Question: I am trying to create a pie chart with a number of facets, each with its own labels for percentages. It seems to work for certain datasets, while not for others. Below is a fully reproducible example of a dataset where the are appropriate one facet ('cyl: 4'), but not for others ('cyl: 6' and 'cyl: 8'). For example, if you look at 'cyl: 6', slice with 57% has been labeled with the label for 43% and vice versa.
Anybody knows what's the origin of this behavior and how can I get rid of it?
'''
library(dplyr)
library(datasets)
library(ggplot2)
data(mtcars)
# creating a dataframe
df <- dplyr::group_by(mtcars, .dots = c('cyl', 'am')) %>%
dplyr::summarize(counts = n()) %>%
dplyr::mutate(perc = (counts / sum(counts)) * 100) %>%
dplyr::arrange(desc(perc))
# preparing the plot
ggplot2::ggplot(df, aes('', counts)) +
geom_col(
position = 'fill',
color = 'black',
width = 1,
aes(fill = factor(am))
) +
facet_wrap(~cyl, labeller = "label_both") +
geom_label(
aes(label = paste0(round(perc), "%"), group = factor(am)),
position = position_fill(vjust = 0.5),
color = 'black',
size = 5,
show.legend = FALSE
) +
coord_polar(theta = "y")
'''

Created on 2018-02-03 by the <URL>.
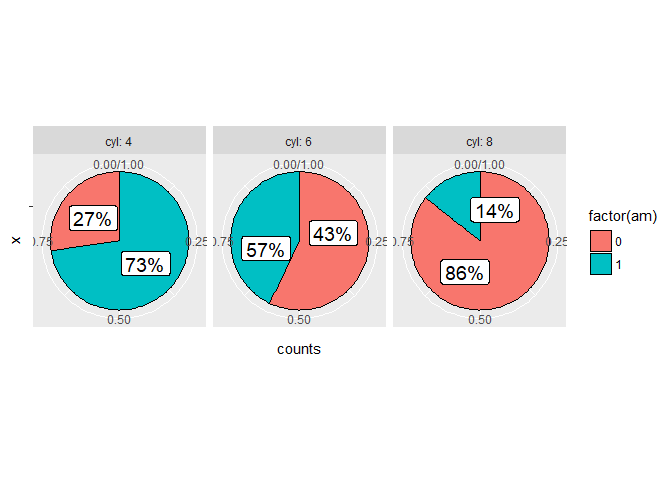
Answer: '''
library(dplyr)
library(datasets)
library(ggplot2)
data(mtcars)
# creating a dataframe
df <- dplyr::group_by(mtcars, .dots = c('cyl', 'am')) %>%
dplyr::summarize(counts = n()) %>%
dplyr::mutate(perc = (counts / sum(counts)) * 100) %>%
dplyr::arrange(desc(perc))
# preparing the plot
ggplot2::ggplot(df, aes('', counts)) +
geom_col(
position = 'fill',
color = 'black',
width = 1,
aes(fill = factor(am))
) +
facet_wrap(~cyl, labeller = "label_both") +
geom_label(
aes(label = paste0(round(perc), "%"), group = factor(am)),
position = position_fill(vjust = 0.5),
color = 'black',
size = 5,
show.legend = FALSE
) +
coord_polar(theta = "y")
'''

Created on 2018-05-13 by the <URL>.
'''
devtools::session_info()
#> Session info -------------------------------------------------------------
#> setting value
#> version R version 3.5.0 (2018-04-23)
#> system x86_64, darwin15.6.0
#> ui X11
#> language (EN)
#> collate en_US.UTF-8
#> tz America/Chicago
#> date 2018-05-13
#> Packages -----------------------------------------------------------------
#> package * version date source
#> assertthat 0.2.0 2017-04-11 CRAN (R 3.5.0)
#> backports 1.1.2 2017-12-13 CRAN (R 3.5.0)
#> base * 3.5.0 2018-04-24 local
#> bindr 0.1.1 2018-03-13 CRAN (R 3.5.0)
#> bindrcpp * 0.2 2017-06-17 CRAN (R 3.5.0)
#> colorspace 1.4-0 2017-12-23 R-Forge (R 3.5.0)
#> compiler 3.5.0 2018-04-24 local
#> curl 3.1 2017-12-12 CRAN (R 3.5.0)
#> datasets * 3.5.0 2018-04-24 local
#> devtools 1.13.5 2018-02-18 CRAN (R 3.5.0)
#> digest 0.6.15 2018-01-28 CRAN (R 3.5.0)
#> dplyr * 0.7.4 2017-09-28 CRAN (R 3.5.0)
#> evaluate 0.10.1 2017-06-24 CRAN (R 3.5.0)
#> ggplot2 * 2.2.1.9000 2018-05-12 local
#> glue 1.2.0 2017-10-29 CRAN (R 3.5.0)
#> graphics * 3.5.0 2018-04-24 local
#> grDevices * 3.5.0 2018-04-24 local
#> grid 3.5.0 2018-04-24 local
#> gtable 0.2.0 2016-02-26 CRAN (R 3.5.0)
#> htmltools 0.3.6 2017-04-28 CRAN (R 3.5.0)
#> httr 1.3.1 2017-08-20 CRAN (R 3.5.0)
#> knitr 1.20 2018-02-20 CRAN (R 3.5.0)
#> labeling 0.3 2014-08-23 CRAN (R 3.5.0)
#> lazyeval 0.2.1 2017-10-29 CRAN (R 3.5.0)
#> magrittr 1.5 2014-11-22 CRAN (R 3.5.0)
#> memoise 1.1.0 2017-04-21 CRAN (R 3.5.0)
#> methods * 3.5.0 2018-04-24 local
#> mime 0.5 2016-07-07 CRAN (R 3.5.0)
#> munsell 0.4.3 2016-02-13 CRAN (R 3.5.0)
#> pillar 1.2.1 2018-02-27 CRAN (R 3.5.0)
#> pkgconfig 2.0.1 2017-03-21 CRAN (R 3.5.0)
#> plyr 1.8.4 2016-06-08 CRAN (R 3.5.0)
#> R6 2.2.2 2017-06-17 CRAN (R 3.5.0)
#> Rcpp 0.12.16 2018-03-13 CRAN (R 3.5.0)
#> rlang 0.2.0.9001 2018-05-10 Github (r-lib/rlang@ccdbd8b)
#> rmarkdown 1.9 2018-03-01 CRAN (R 3.5.0)
#> rprojroot 1.3-2 2018-01-03 CRAN (R 3.5.0)
#> scales 0.5.0.9000 2018-04-10 Github (hadley/scales@d767915)
#> stats * 3.5.0 2018-04-24 local
#> stringi 1.1.7 2018-03-12 CRAN (R 3.5.0)
#> stringr 1.3.0 2018-02-19 CRAN (R 3.5.0)
#> tibble 1.4.2 2018-01-22 CRAN (R 3.5.0)
#> tools 3.5.0 2018-04-24 local
#> utils * 3.5.0 2018-04-24 local
#> withr 2.1.2 2018-05-10 Github (jimhester/withr@79d7b0d)
#> xml2 1.2.0 2018-01-24 CRAN (R 3.5.0)
#> yaml 2.1.18 2018-03-08 CRAN (R 3.5.0)
'''
---
Seems like 'geom_col()' in cares about the order of the data in the data frame. This works:
'''
library(dplyr)
library(datasets)
library(ggplot2)
data(mtcars)
# creating a dataframe
df <- dplyr::group_by(mtcars, .dots = c('cyl', 'am')) %>%
dplyr::summarize(counts = n()) %>%
dplyr::mutate(perc = (counts / sum(counts)) * 100) %>%
dplyr::arrange(cyl, desc(am)) # change in the code is here, I'm sorting by cyl and am, not by perc
# preparing the plot
ggplot2::ggplot(df, aes('', counts)) +
geom_col(
position = 'fill',
color = 'black',
width = 1,
aes(fill = factor(am))
) +
facet_wrap(~cyl, labeller = "label_both") +
geom_label(
aes(label = paste0(round(perc), "%"), group = factor(am)),
position = position_fill(vjust = 0.5),
color = 'black',
size = 5,
show.legend = FALSE
) +
coord_polar(theta = "y")
'''
<URL>
'''
> sessionInfo()
R version 3.4.2 (2017-09-28)
Platform: x86_64-apple-darwin15.6.0 (64-bit)
Running under: macOS Sierra 10.12.6
Matrix products: default
BLAS: /System/Library/Frameworks/Accelerate.framework/Versions/A/Frameworks/vecLib.framework/Versions/A/libBLAS.dylib
LAPACK: /Library/Frameworks/R.framework/Versions/3.4/Resources/lib/libRlapack.dylib
locale:
[1] en_US.UTF-8/en_US.UTF-8/en_US.UTF-8/C/en_US.UTF-8/en_US.UTF-8
attached base packages:
[1] stats graphics grDevices utils datasets methods base
other attached packages:
[1] bindrcpp_0.2 ggplot2_2.2.1.9000 dplyr_0.7.4
'''